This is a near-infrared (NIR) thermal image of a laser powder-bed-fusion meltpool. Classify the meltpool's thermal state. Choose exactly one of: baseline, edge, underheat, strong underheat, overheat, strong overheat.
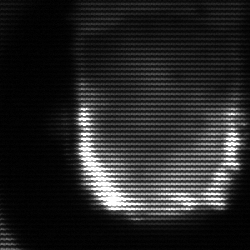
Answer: baseline